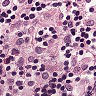
Metastatic tissue present: no